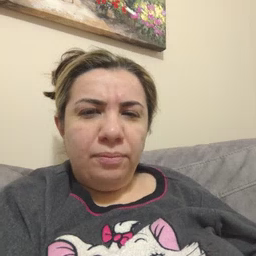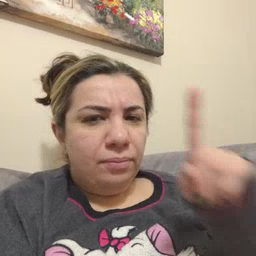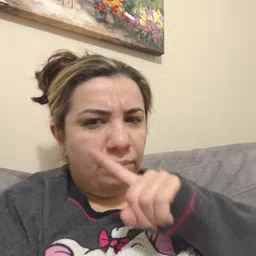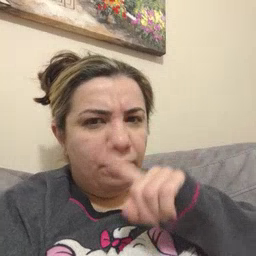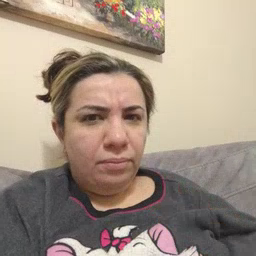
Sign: mouse